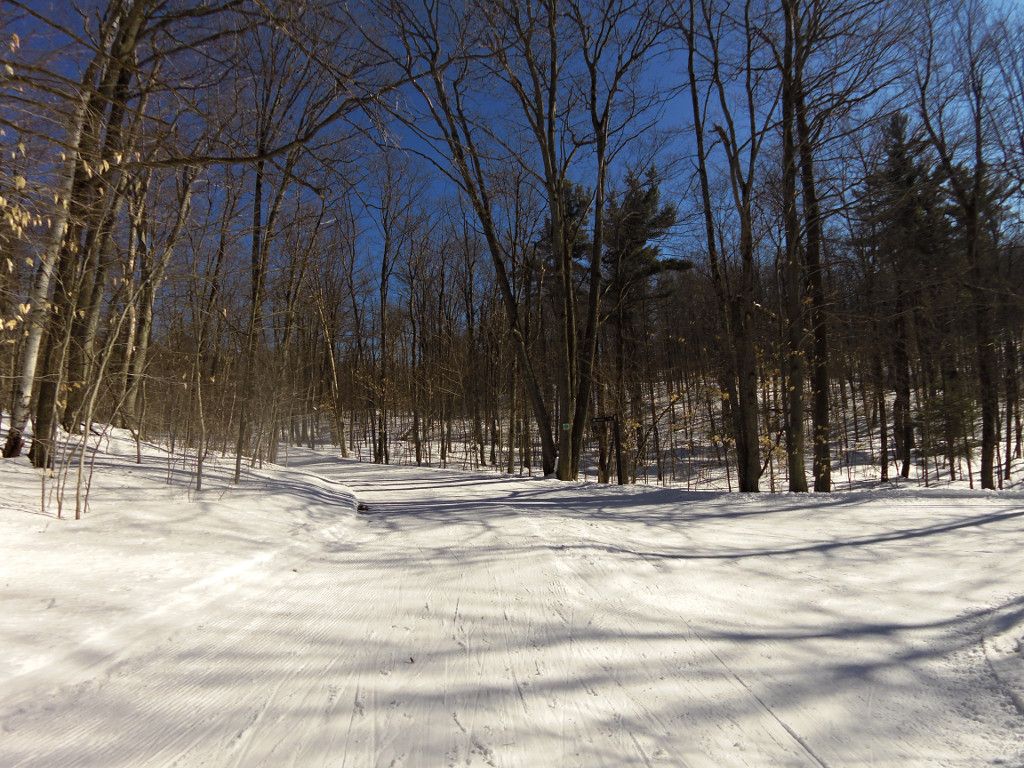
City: ottawa-gatineau